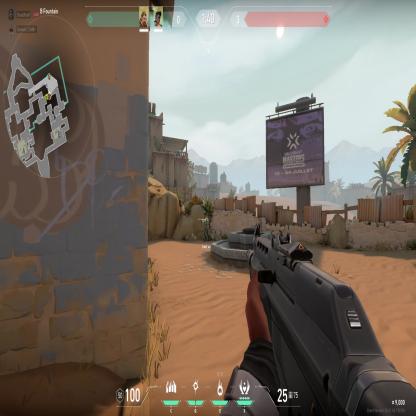
Label: teammate